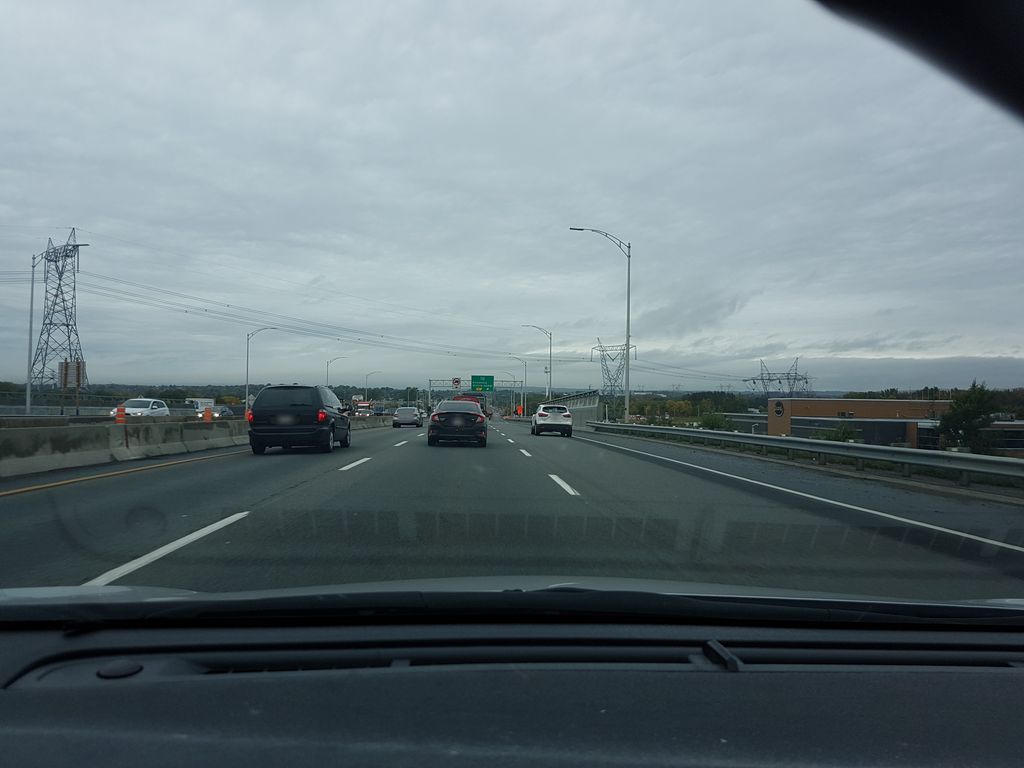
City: quebec_city